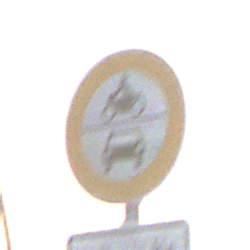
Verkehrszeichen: VerbotKraftfahrzeuge
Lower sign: SonstigeFahrzeugePersonengruppenFrei3
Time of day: SunriseSunset
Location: Outdoor (Urban)
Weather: PartlyCloudy
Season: NotSpecified
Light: Natural